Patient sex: M
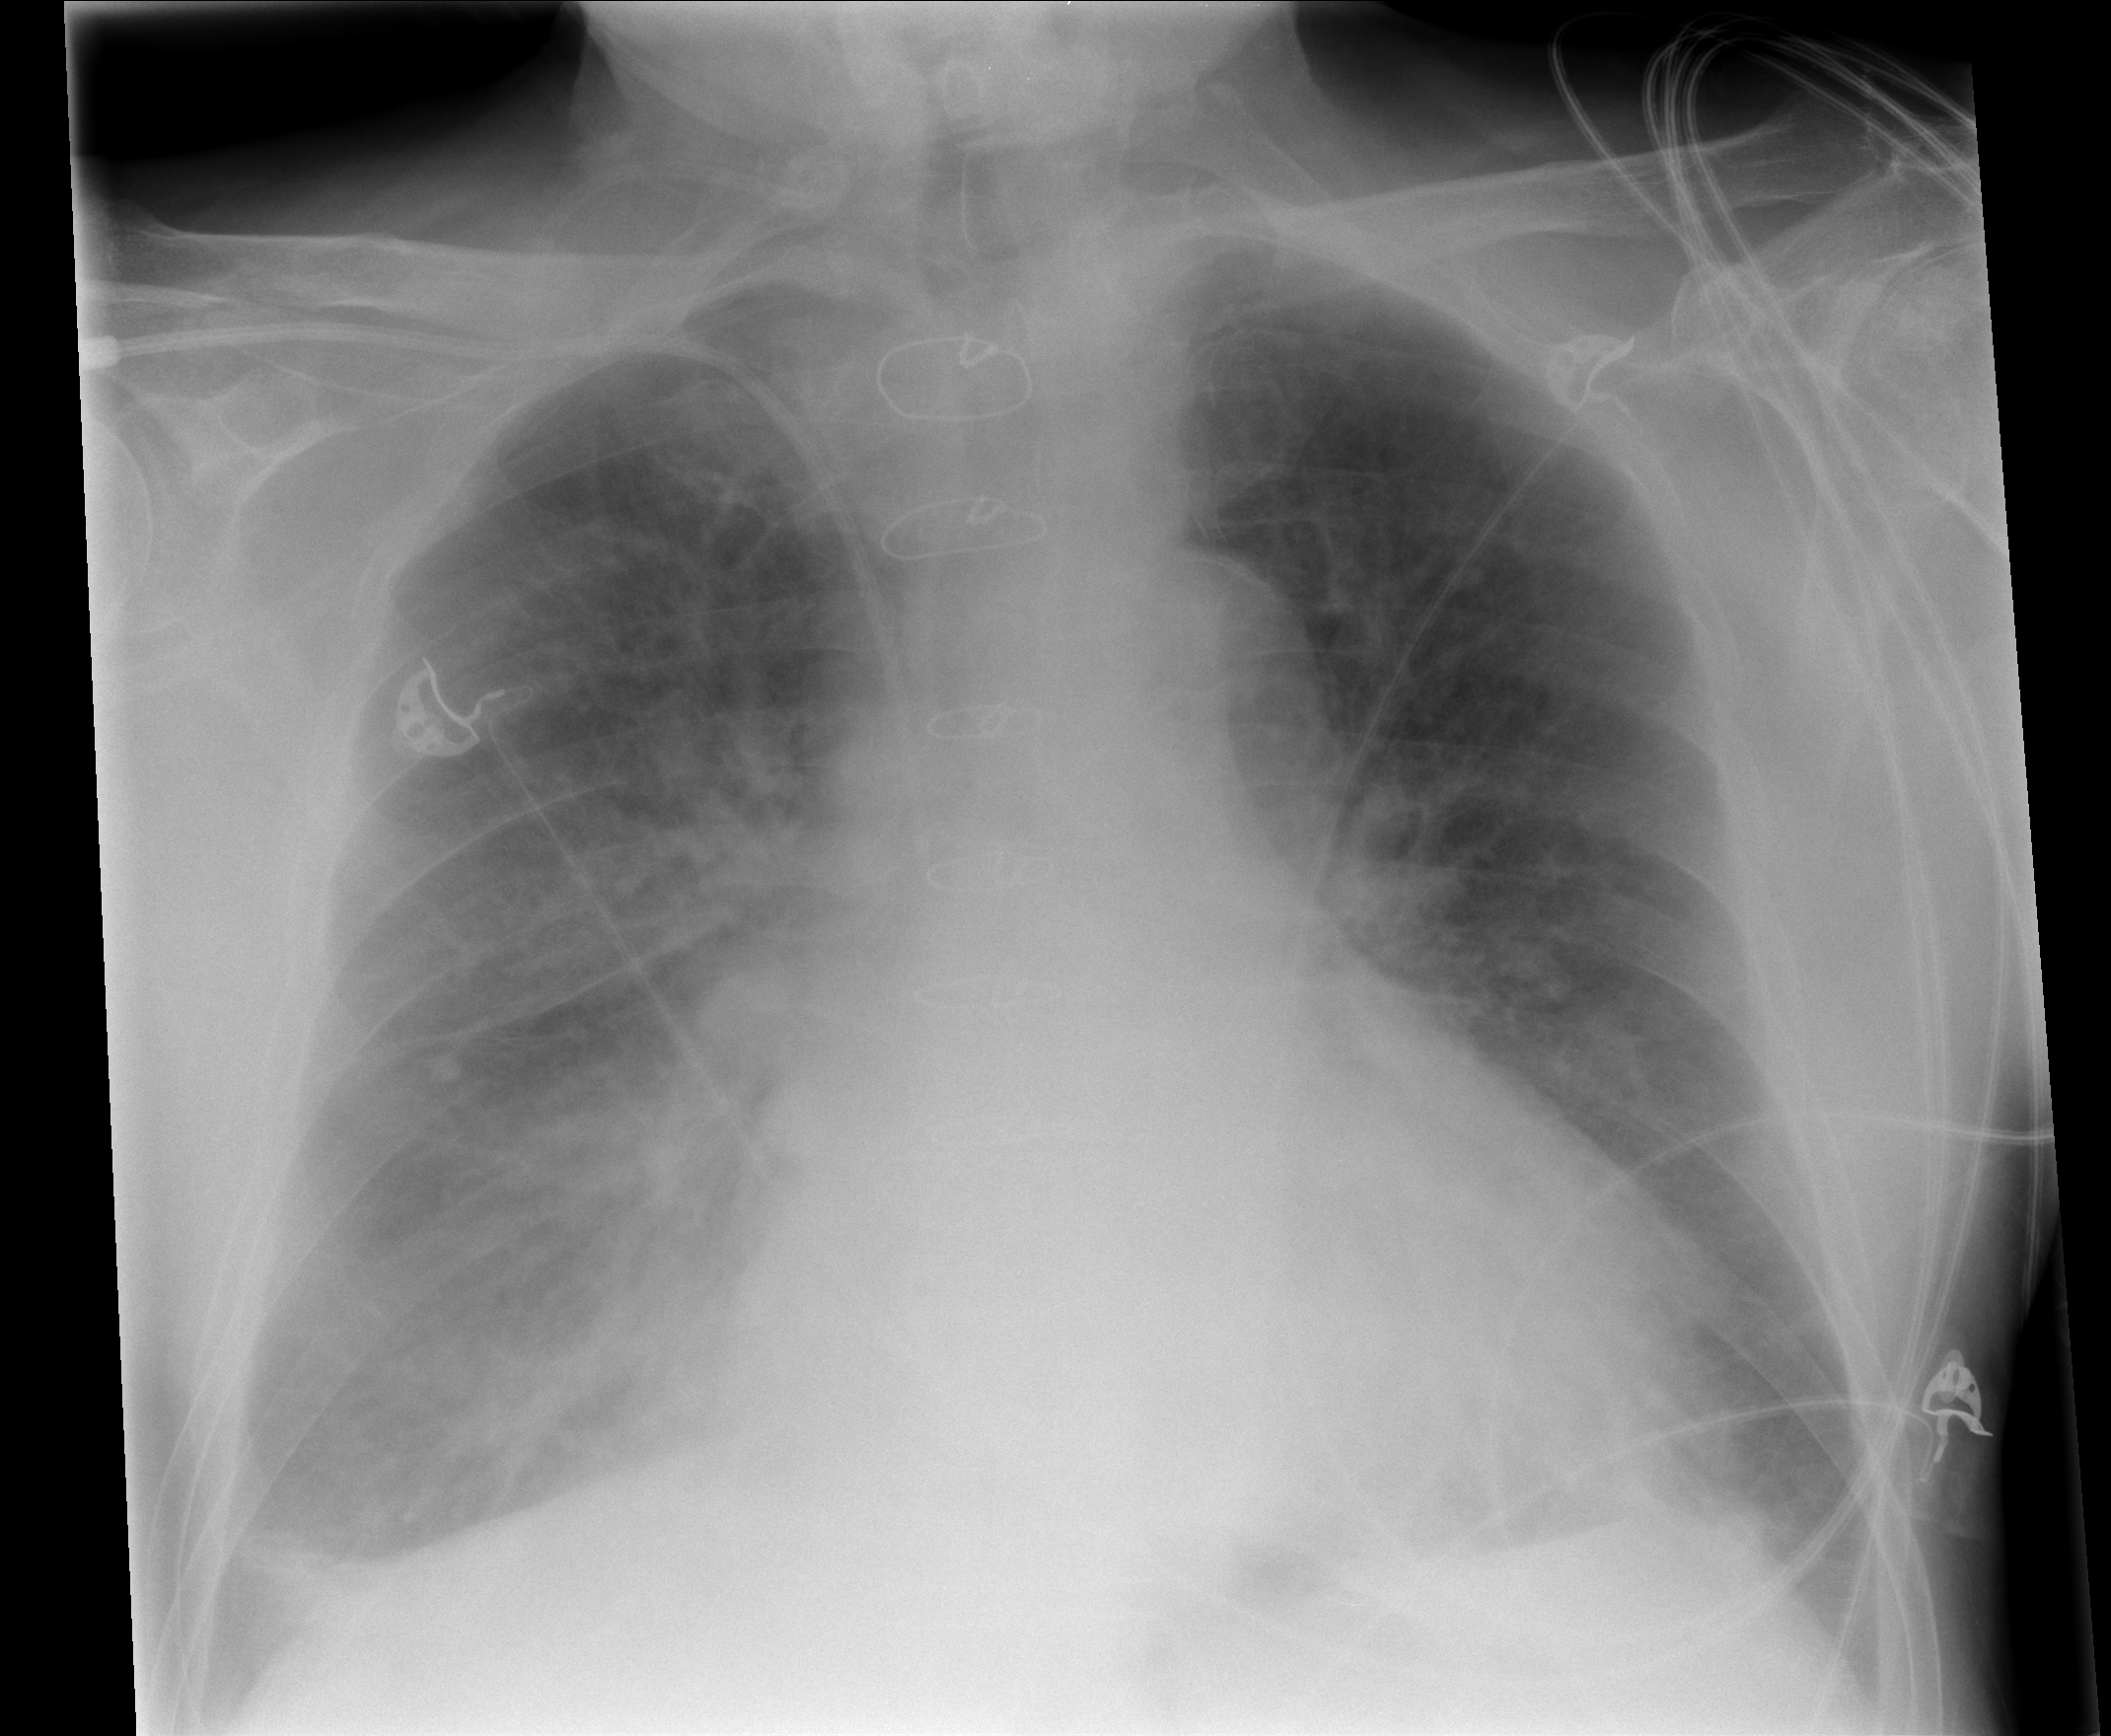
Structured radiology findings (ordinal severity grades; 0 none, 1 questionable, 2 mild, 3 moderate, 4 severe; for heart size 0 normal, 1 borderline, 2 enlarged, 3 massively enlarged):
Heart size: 2
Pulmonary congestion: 2
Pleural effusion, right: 0
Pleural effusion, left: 0
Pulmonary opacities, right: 2
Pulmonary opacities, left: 2
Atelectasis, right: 2
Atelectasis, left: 1